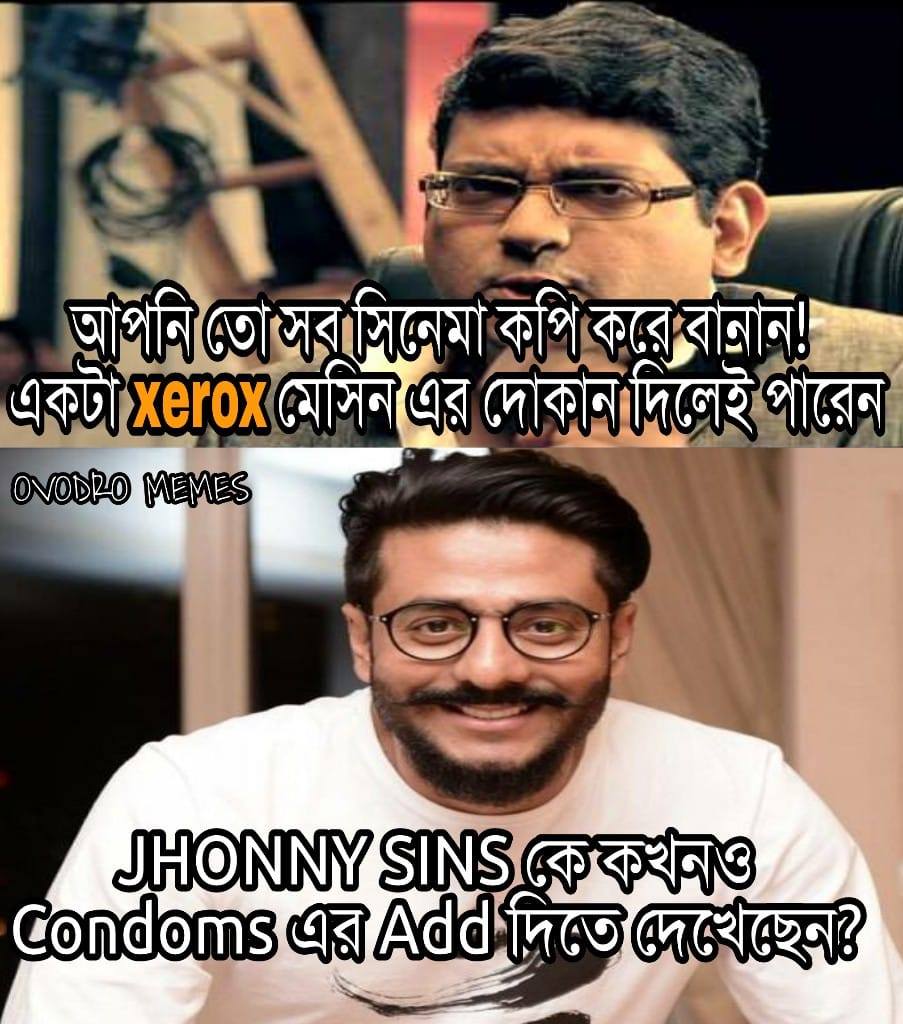
Caption: আপনি তো সব সিনেমা কপি করে বানান ! একটা xerox মেসিন এর দোকান দিলেই পারেন   JHONNY SINS কে কখনও Condoms এর  Add দিতে দেখেছেন ?
Label: hate